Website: bh-photo
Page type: gifting
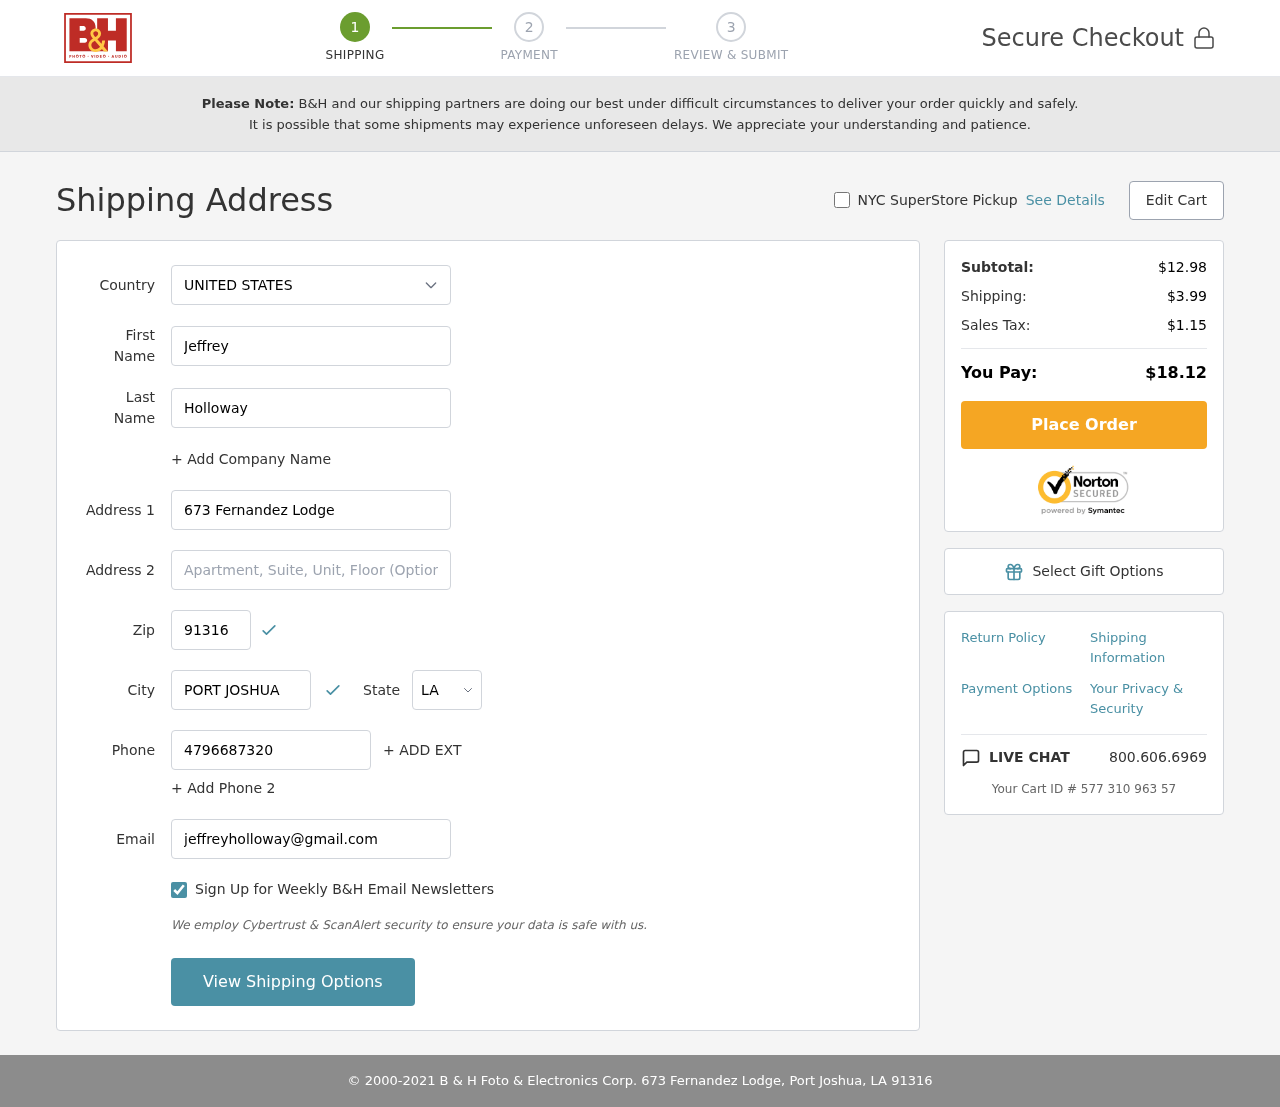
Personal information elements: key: PII_CITY
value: Port Joshua
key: PII_COUNTRY
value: United States
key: PII_EMAIL
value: jeffreyholloway@gmail.com
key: PII_FIRSTNAME
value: Jeffrey
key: PII_LASTNAME
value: Holloway
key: PII_PHONE
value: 4796687320
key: PII_POSTCODE
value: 91316
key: PII_STATE_ABBR
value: LA
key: PII_STREET
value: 673 Fernandez Lodge
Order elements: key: ORDER_SUBTOTAL
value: $12.98
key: ORDER_SHIPPING_COST
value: $3.99
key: ORDER_TAX
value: $1.15
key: ORDER_TOTAL
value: $18.12
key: ORDER_ID
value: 577 310 963 57